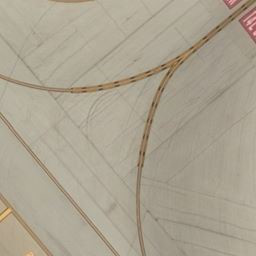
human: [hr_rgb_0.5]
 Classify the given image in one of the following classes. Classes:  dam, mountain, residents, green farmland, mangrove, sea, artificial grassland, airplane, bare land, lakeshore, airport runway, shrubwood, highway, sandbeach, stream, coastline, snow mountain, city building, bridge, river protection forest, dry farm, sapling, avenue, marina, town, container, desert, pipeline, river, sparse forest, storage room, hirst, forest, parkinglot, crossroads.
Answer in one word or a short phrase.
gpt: airport runway